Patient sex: F
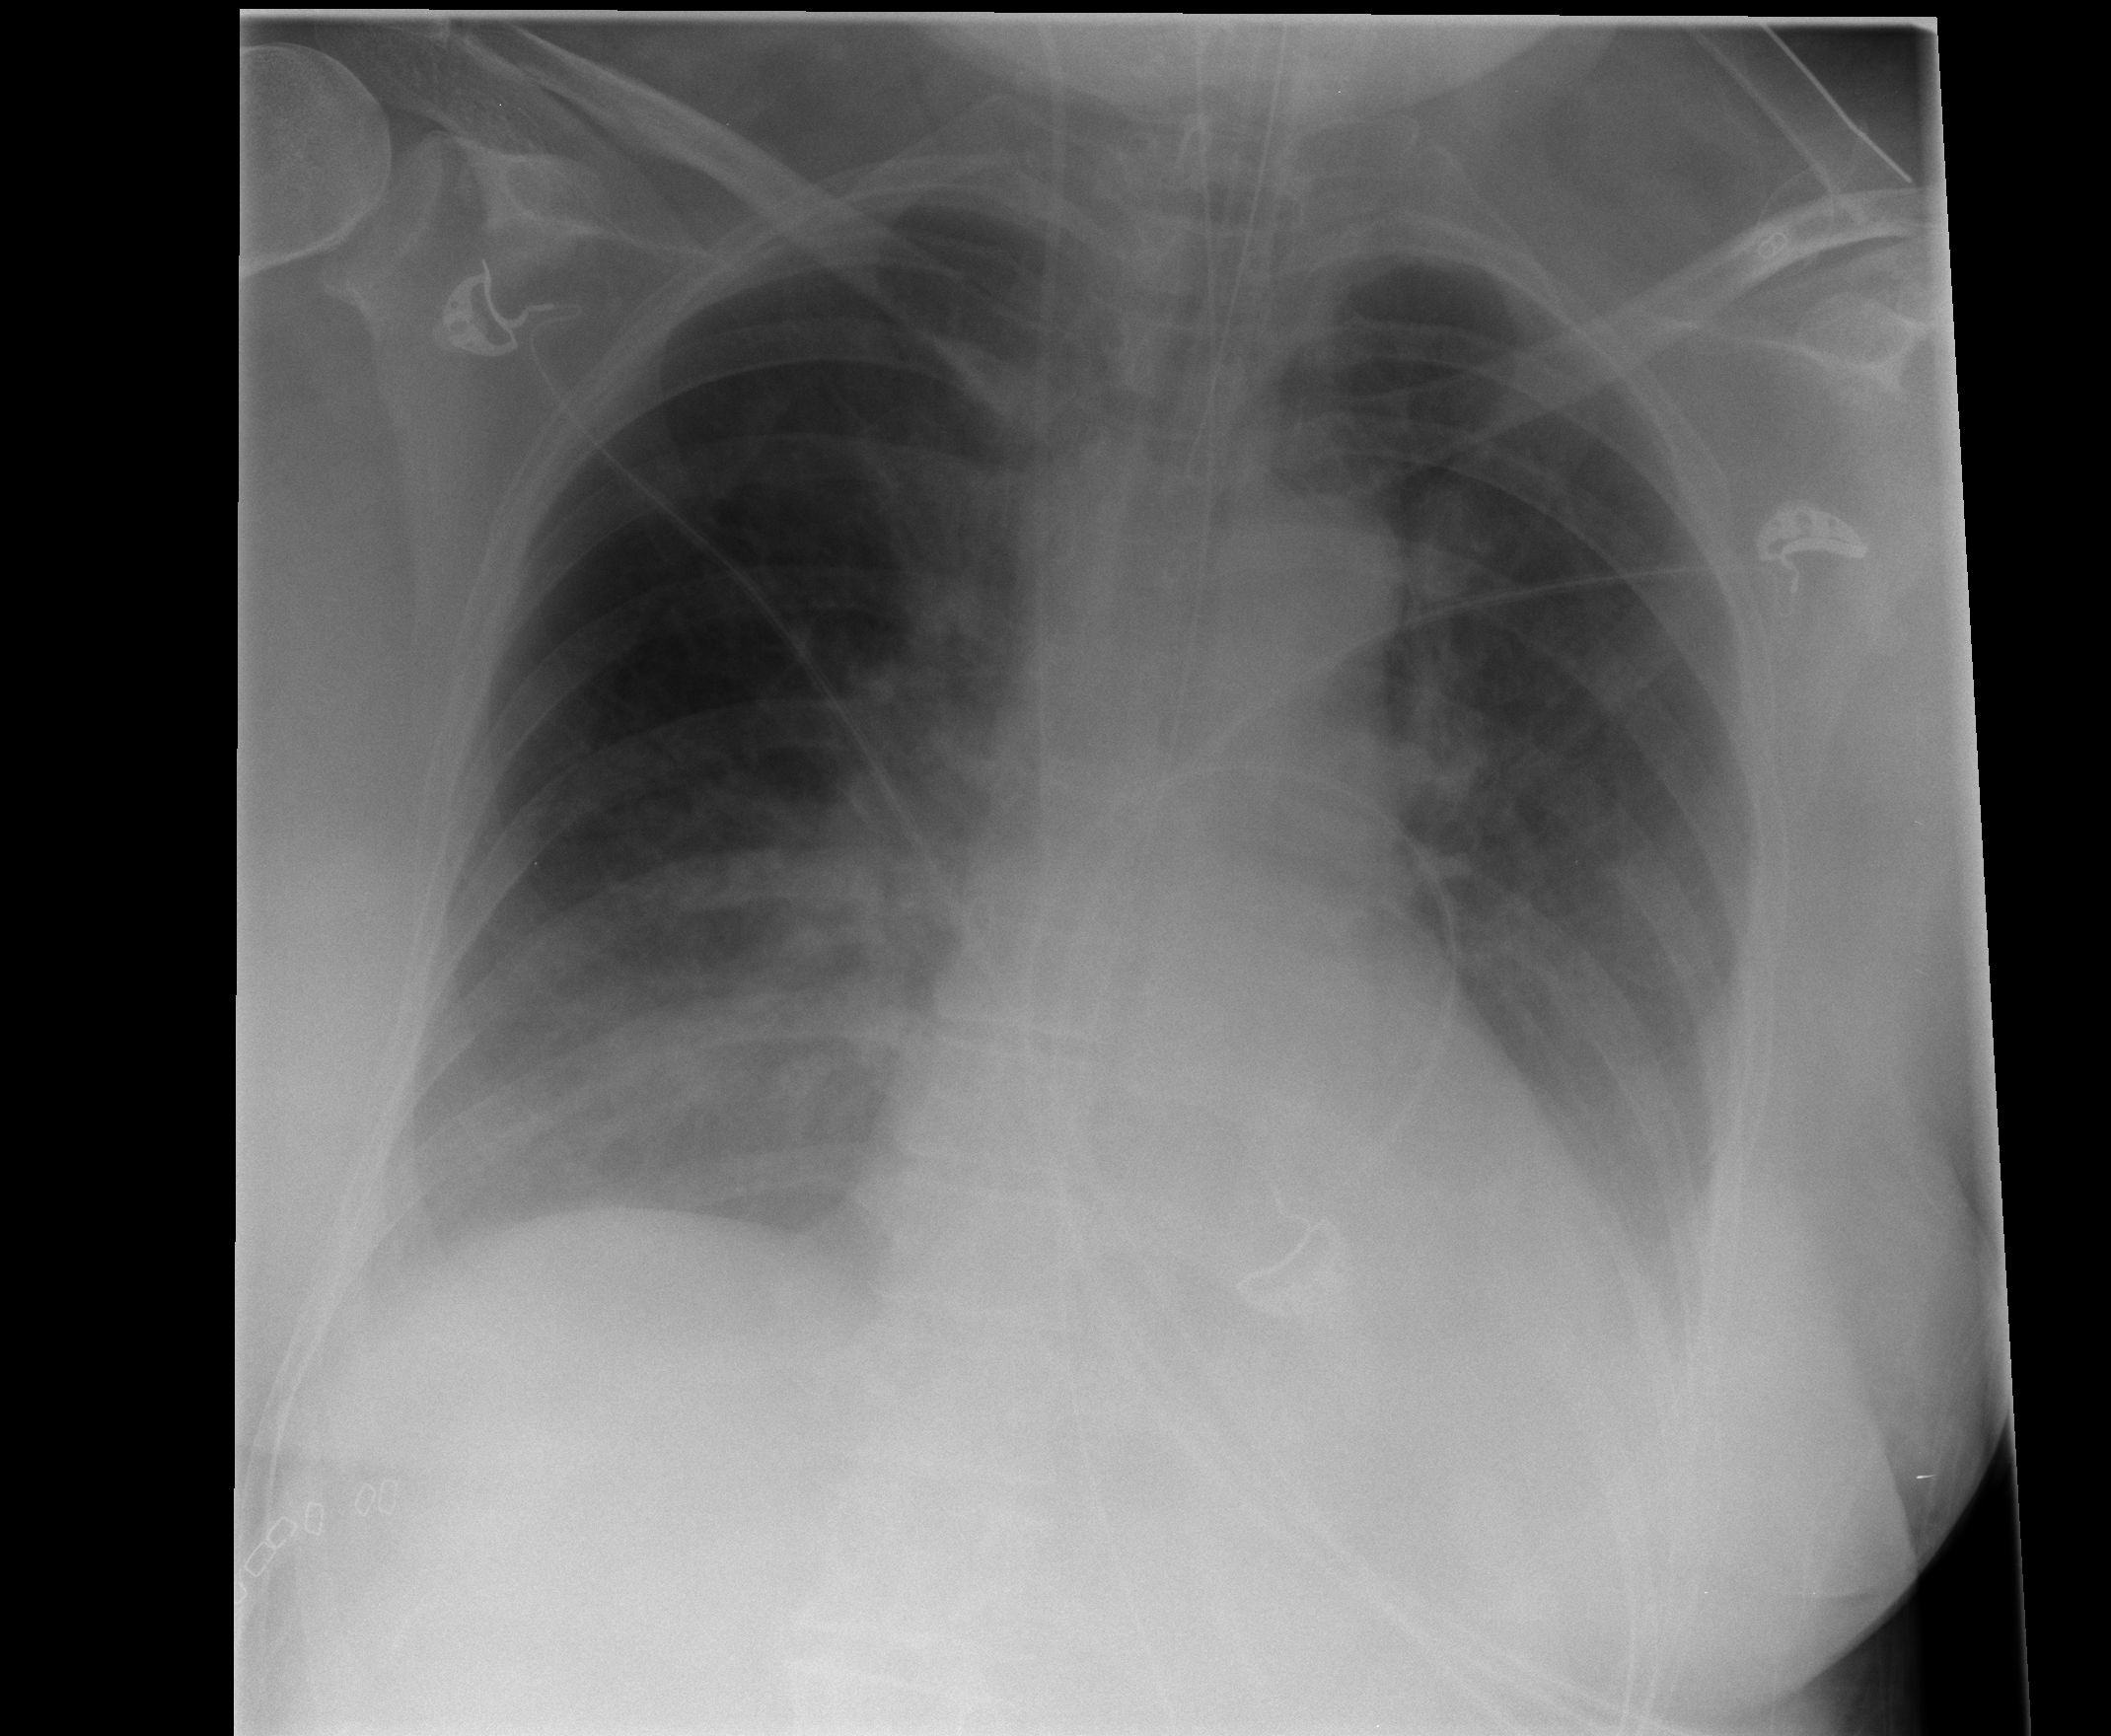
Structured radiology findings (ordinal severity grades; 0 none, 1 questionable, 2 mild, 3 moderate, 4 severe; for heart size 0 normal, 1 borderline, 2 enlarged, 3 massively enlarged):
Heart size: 0
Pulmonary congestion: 0
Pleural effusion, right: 0
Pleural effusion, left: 2
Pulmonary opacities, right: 0
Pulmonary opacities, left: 0
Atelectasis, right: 2
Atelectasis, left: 2